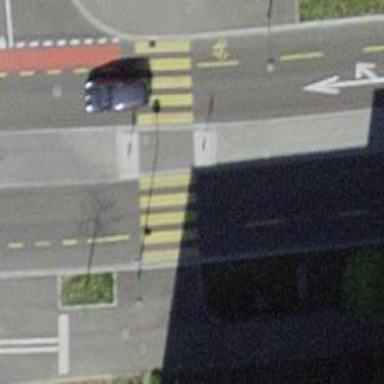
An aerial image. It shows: Marked zebra crossing with island in the middle.